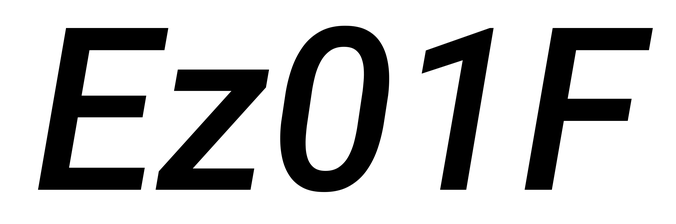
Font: Roboto-Italic_Medium_Italic